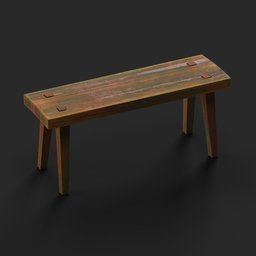
Label: furniture